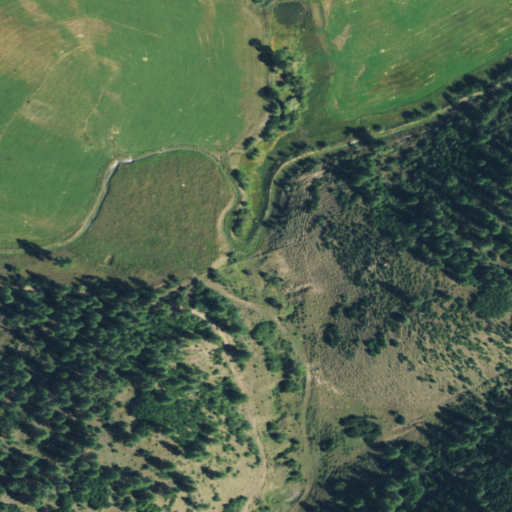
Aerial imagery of valley in Colorado named Ant Gulch containing shrub, pasture, evergreen forest, deciduous forest, woody wetlands, and herbaceous wetlands